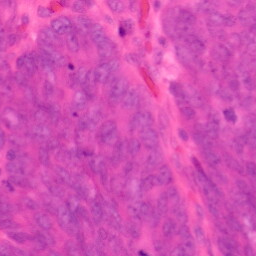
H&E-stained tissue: Colon